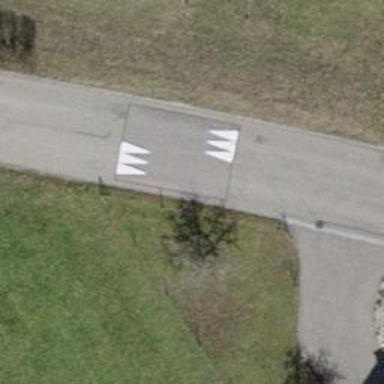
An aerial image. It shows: Paved road with traffic-calming hump.